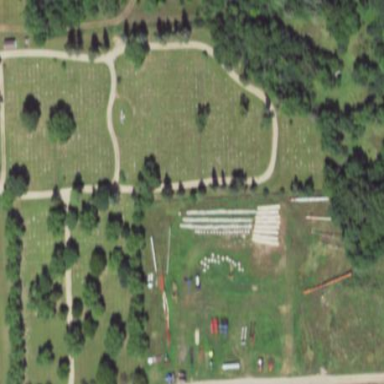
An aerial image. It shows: Cemetery.